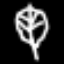
Label: leaf